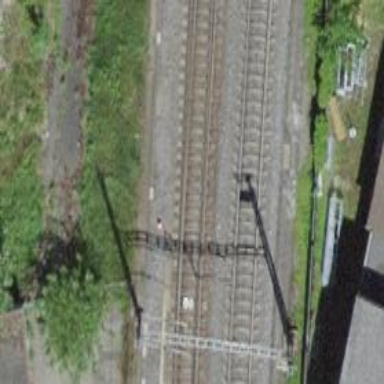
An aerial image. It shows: Railway switch.